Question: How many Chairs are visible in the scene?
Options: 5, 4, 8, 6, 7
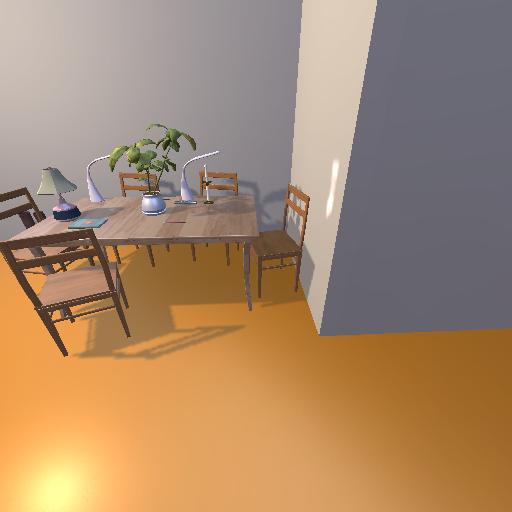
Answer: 5